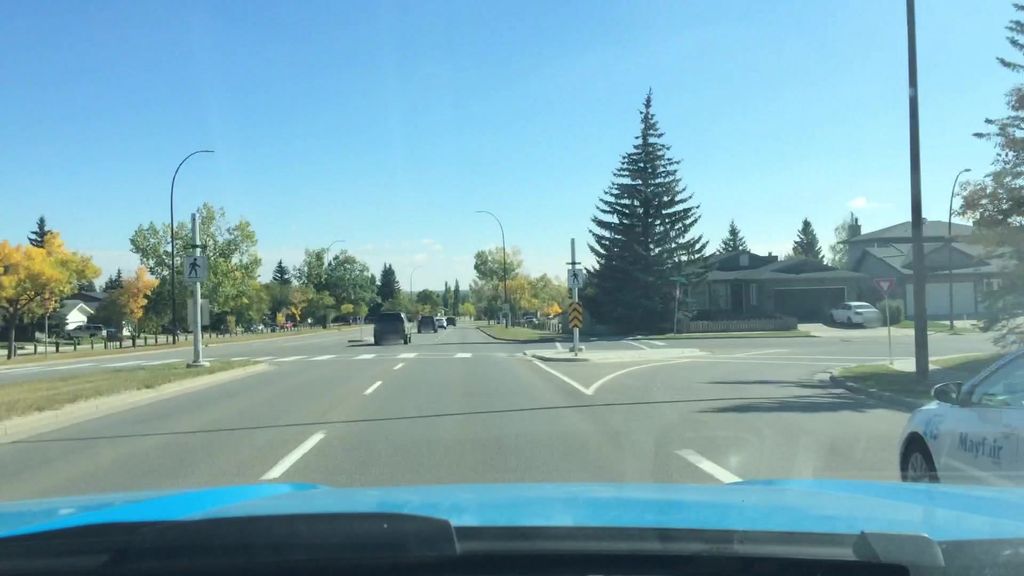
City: calgary